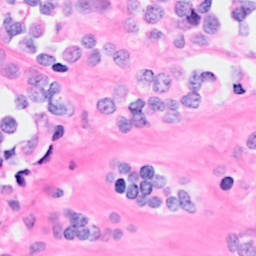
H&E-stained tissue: Breast